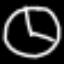
Label: clock